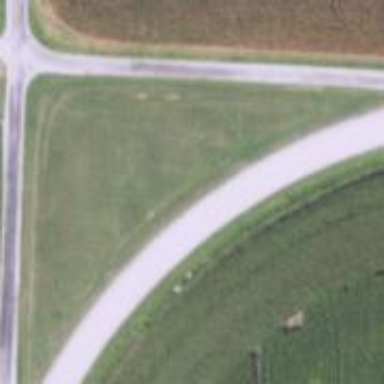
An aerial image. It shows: Tertiary road.